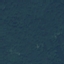
Land use / land cover class: Forest